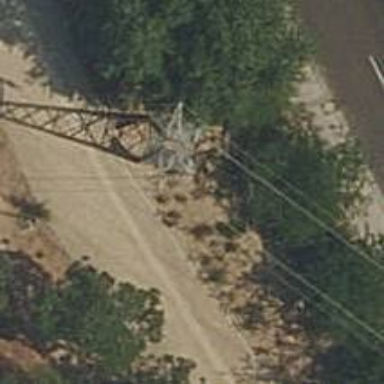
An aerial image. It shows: Lattice structure tower.